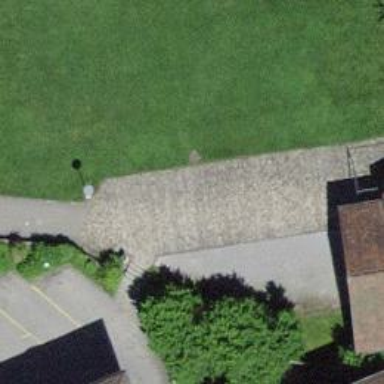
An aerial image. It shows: Set of concrete steps.